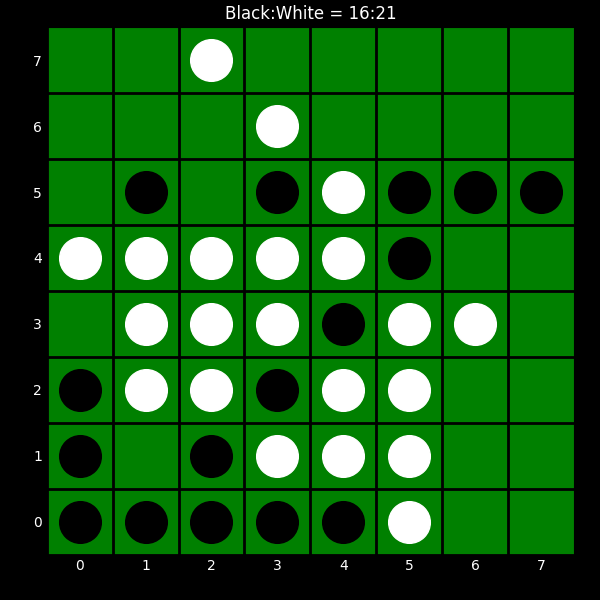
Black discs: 16
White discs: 21